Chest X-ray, AP view. Patient: 57 years old, sex M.
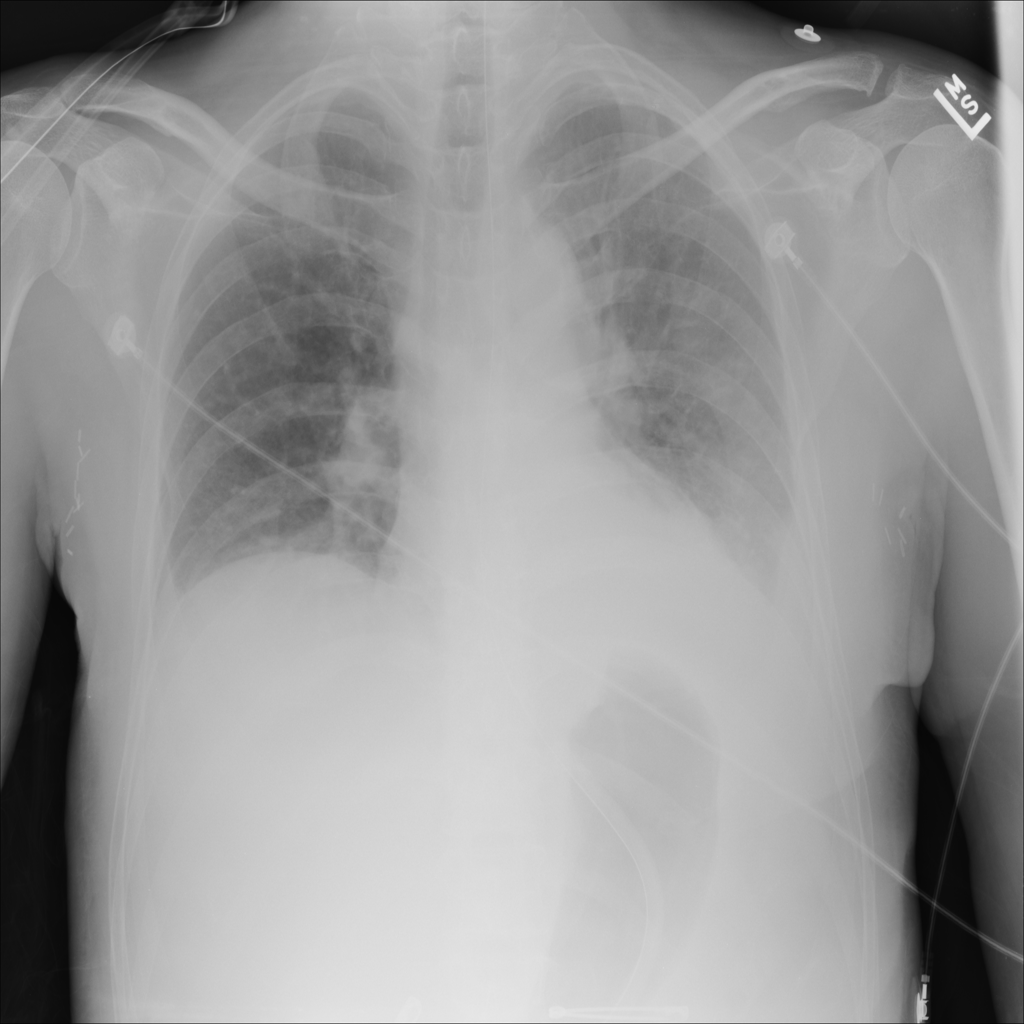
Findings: Effusion